Interaction volume radius: 5 \u00c5
Interaction volume height: 30 \u00c5
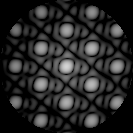
Disorder parameter: 0.01037